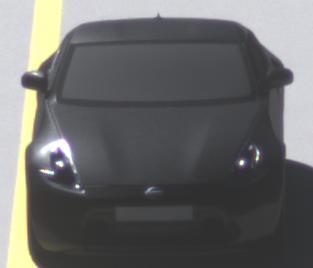
Make: Nissan
Model: 370Z Coupé
Detailed model: 370Z (Z34) Coupé
Model produced from: 2009/12
Model produced until: 2013/03
Doors: 3
Color: black
Road condition: dry road
Daytime: midday
Contrast: high contrast